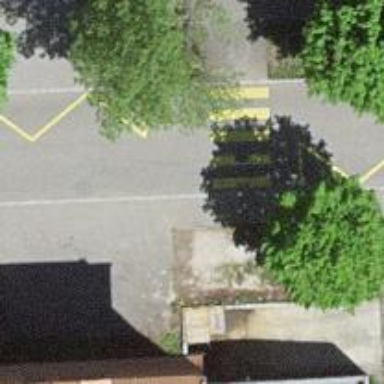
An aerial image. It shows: Marked road crossing.